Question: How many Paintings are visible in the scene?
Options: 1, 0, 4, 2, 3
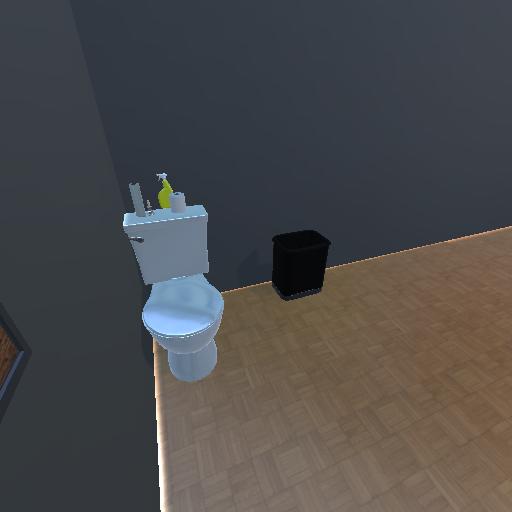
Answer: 1